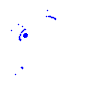
Particle: electron